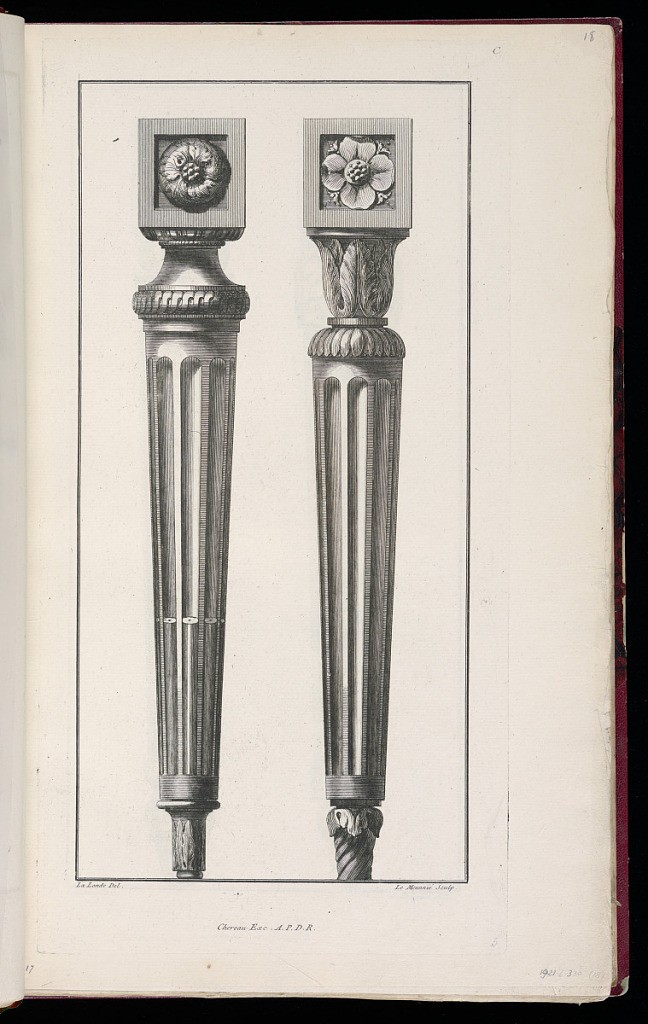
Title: Two Furniture Leg Designs
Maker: Richard de Lalonde, French, active 1780–96
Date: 1775-1788
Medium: Etching on off-white laid paper
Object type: Print
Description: Two furniture leg designs, arranged horizontally on the page. The left leg features a top block with a carved rosette within a square inset, a deep cove, and a shoulder with a wave pattern. The shaft is fluted, with cabled darts halfway down. The furniture leg at right has a top block with a carved rosette set within a square inset, a cove of acanthus leaves, gadrooning at the shoulders, and fluting down the shaft. The plate is signed, and possibly was numbered; the print was trimmed at some point.